Field crop: maize
Growth stage: 1
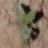
Species: datura